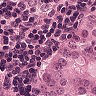
Metastatic tissue present: yes